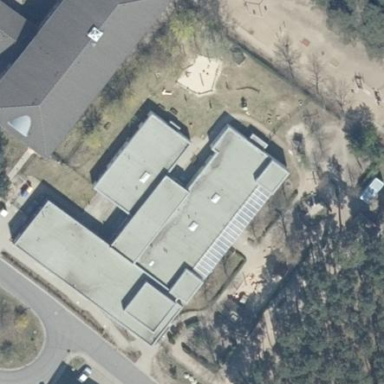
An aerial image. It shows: Kindergarten surrounded by wire fence.